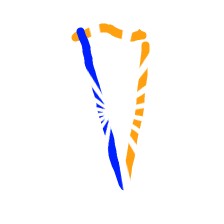
Shape: triangle